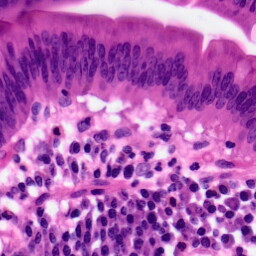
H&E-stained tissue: Pancreatic